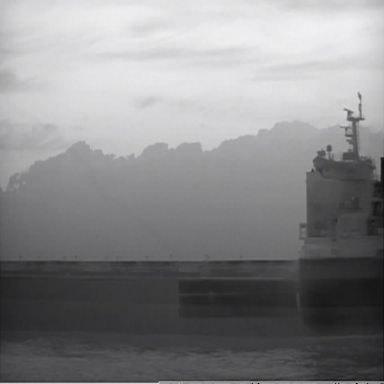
There is a liner in the infrared image.